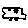
Label: car